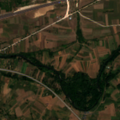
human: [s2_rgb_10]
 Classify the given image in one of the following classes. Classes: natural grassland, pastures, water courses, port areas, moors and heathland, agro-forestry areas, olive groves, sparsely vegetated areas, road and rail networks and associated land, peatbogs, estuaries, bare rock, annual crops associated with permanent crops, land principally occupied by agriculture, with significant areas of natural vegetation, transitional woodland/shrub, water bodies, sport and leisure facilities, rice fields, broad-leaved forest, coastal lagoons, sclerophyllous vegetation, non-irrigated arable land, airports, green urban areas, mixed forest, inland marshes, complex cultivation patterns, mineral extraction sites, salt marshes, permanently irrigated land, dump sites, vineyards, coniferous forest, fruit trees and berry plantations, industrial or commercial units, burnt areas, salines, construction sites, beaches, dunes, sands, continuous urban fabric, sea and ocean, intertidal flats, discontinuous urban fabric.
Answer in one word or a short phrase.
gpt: non-irrigated arable land, complex cultivation patterns, land principally occupied by agriculture, with significant areas of natural vegetation